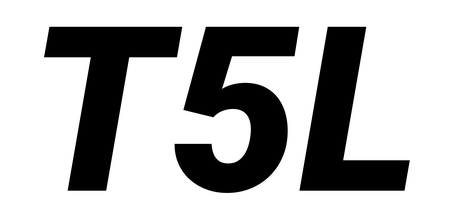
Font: Roboto-Italic_Black_Italic